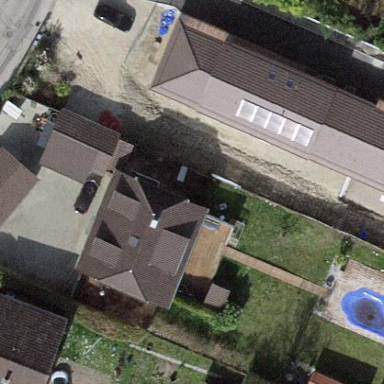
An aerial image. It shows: Simple and straightforward house.